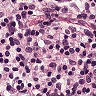
Metastatic tissue present: no